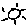
Label: sun